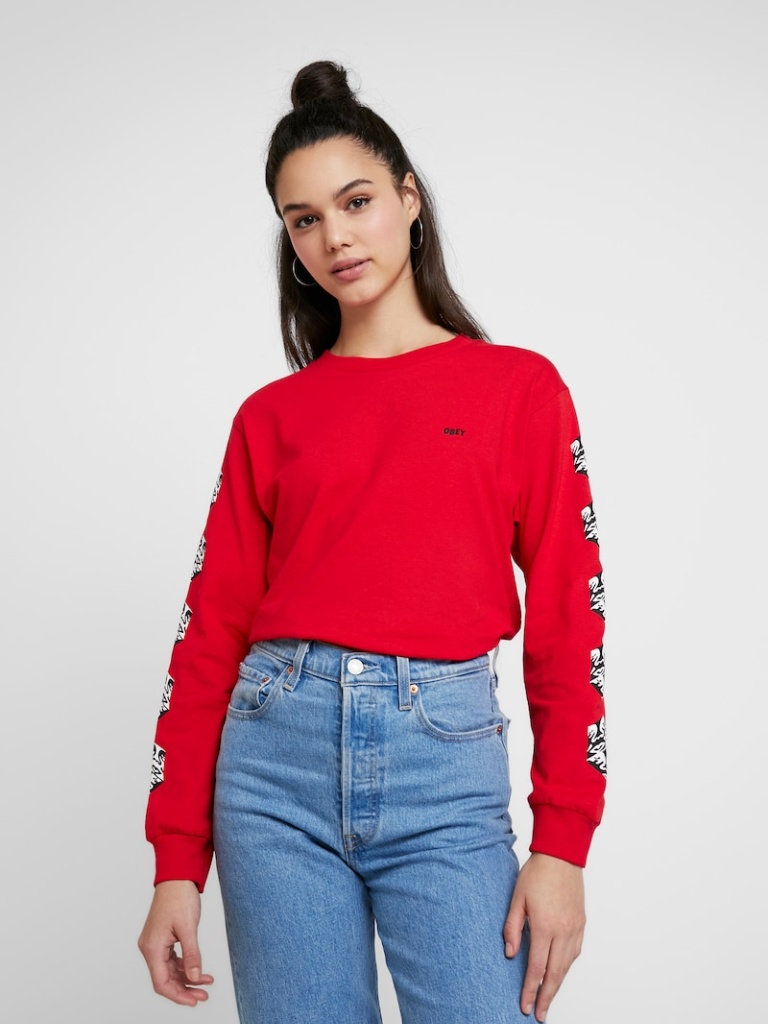
cotton relaxed a long-sleeved with the sleeves down hip length Fully Tucked in crew sweater